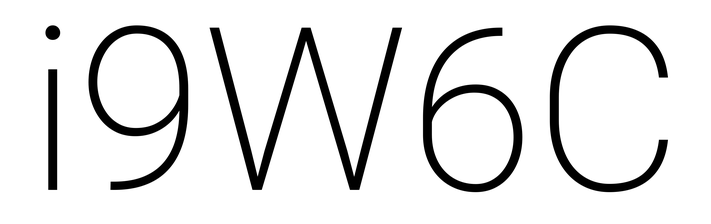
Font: Roboto_ExtraLight